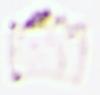
Label: Detritus